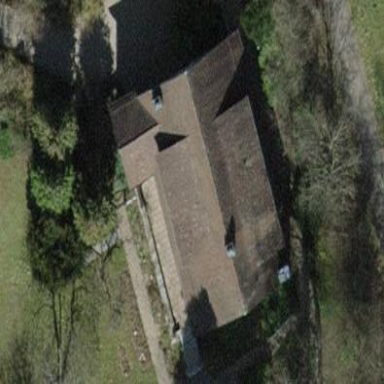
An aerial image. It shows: Building with tiled roof.